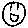
Label: smiley face